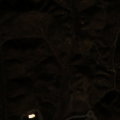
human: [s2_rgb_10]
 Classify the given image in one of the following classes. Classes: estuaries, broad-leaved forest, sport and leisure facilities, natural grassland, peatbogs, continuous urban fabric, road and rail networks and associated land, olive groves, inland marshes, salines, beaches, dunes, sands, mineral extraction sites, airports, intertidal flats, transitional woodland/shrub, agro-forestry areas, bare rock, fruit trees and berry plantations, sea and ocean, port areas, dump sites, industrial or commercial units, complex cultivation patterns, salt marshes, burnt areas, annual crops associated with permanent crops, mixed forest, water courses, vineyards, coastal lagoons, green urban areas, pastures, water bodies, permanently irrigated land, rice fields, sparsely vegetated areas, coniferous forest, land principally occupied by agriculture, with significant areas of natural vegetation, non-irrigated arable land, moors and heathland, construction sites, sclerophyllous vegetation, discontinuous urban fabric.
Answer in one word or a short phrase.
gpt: sport and leisure facilities, complex cultivation patterns, land principally occupied by agriculture, with significant areas of natural vegetation, sclerophyllous vegetation, transitional woodland/shrub